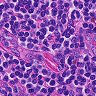
Metastatic tissue present: no